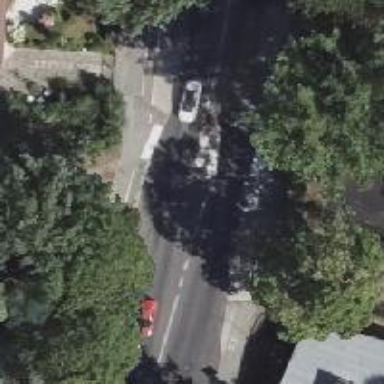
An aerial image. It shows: Traffic island located on footway.